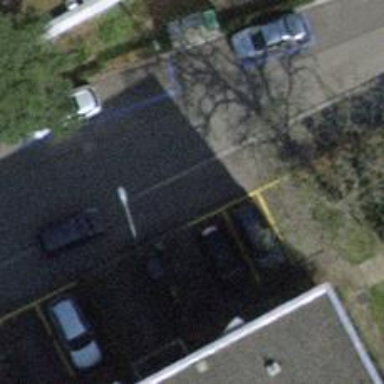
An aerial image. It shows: Asphalt sidewalk.